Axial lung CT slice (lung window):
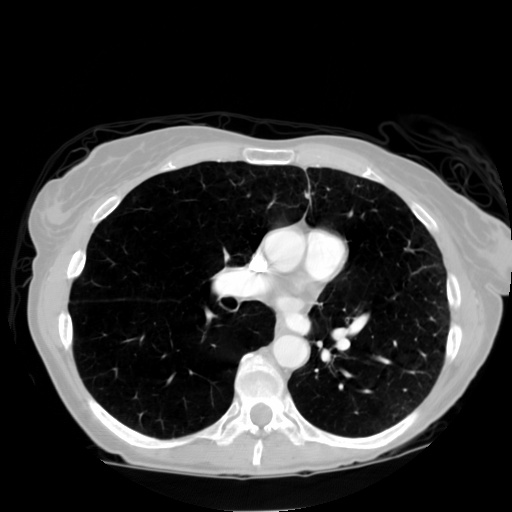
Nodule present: no